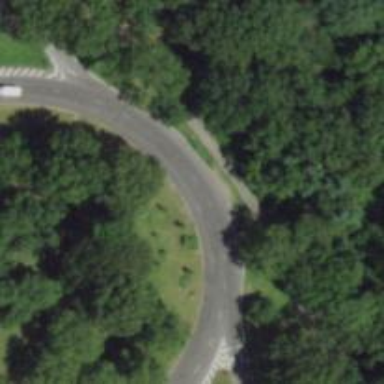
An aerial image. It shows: Roundabout on primary highway.